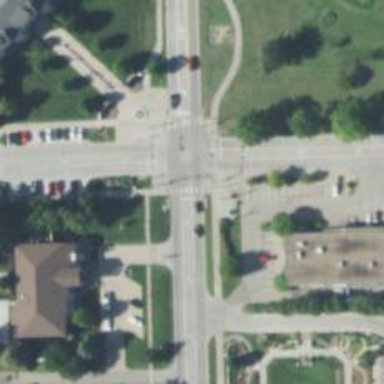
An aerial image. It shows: Crossing road.